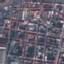
Label: Residential